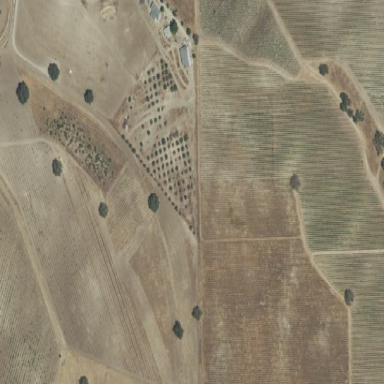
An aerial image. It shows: Vineyard growing grapes.